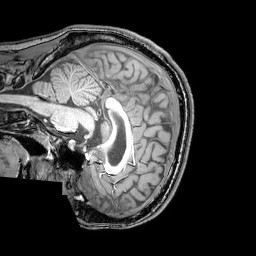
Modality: T1w
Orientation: sagittal
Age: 24
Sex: male
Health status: healthy
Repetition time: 0.081 s
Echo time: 0.037 s